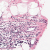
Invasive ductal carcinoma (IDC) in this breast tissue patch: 0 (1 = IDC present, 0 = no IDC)